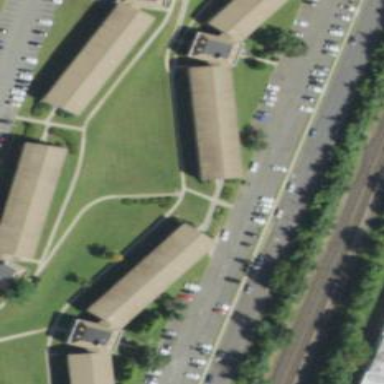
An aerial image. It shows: View of apartment building.